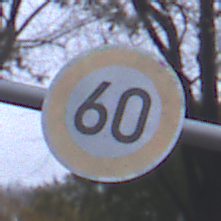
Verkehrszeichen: Geschwindigkeit60
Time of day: MorningAfternoon
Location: Outdoor (Urban)
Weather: Overcast
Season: NotSpecified
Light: Natural